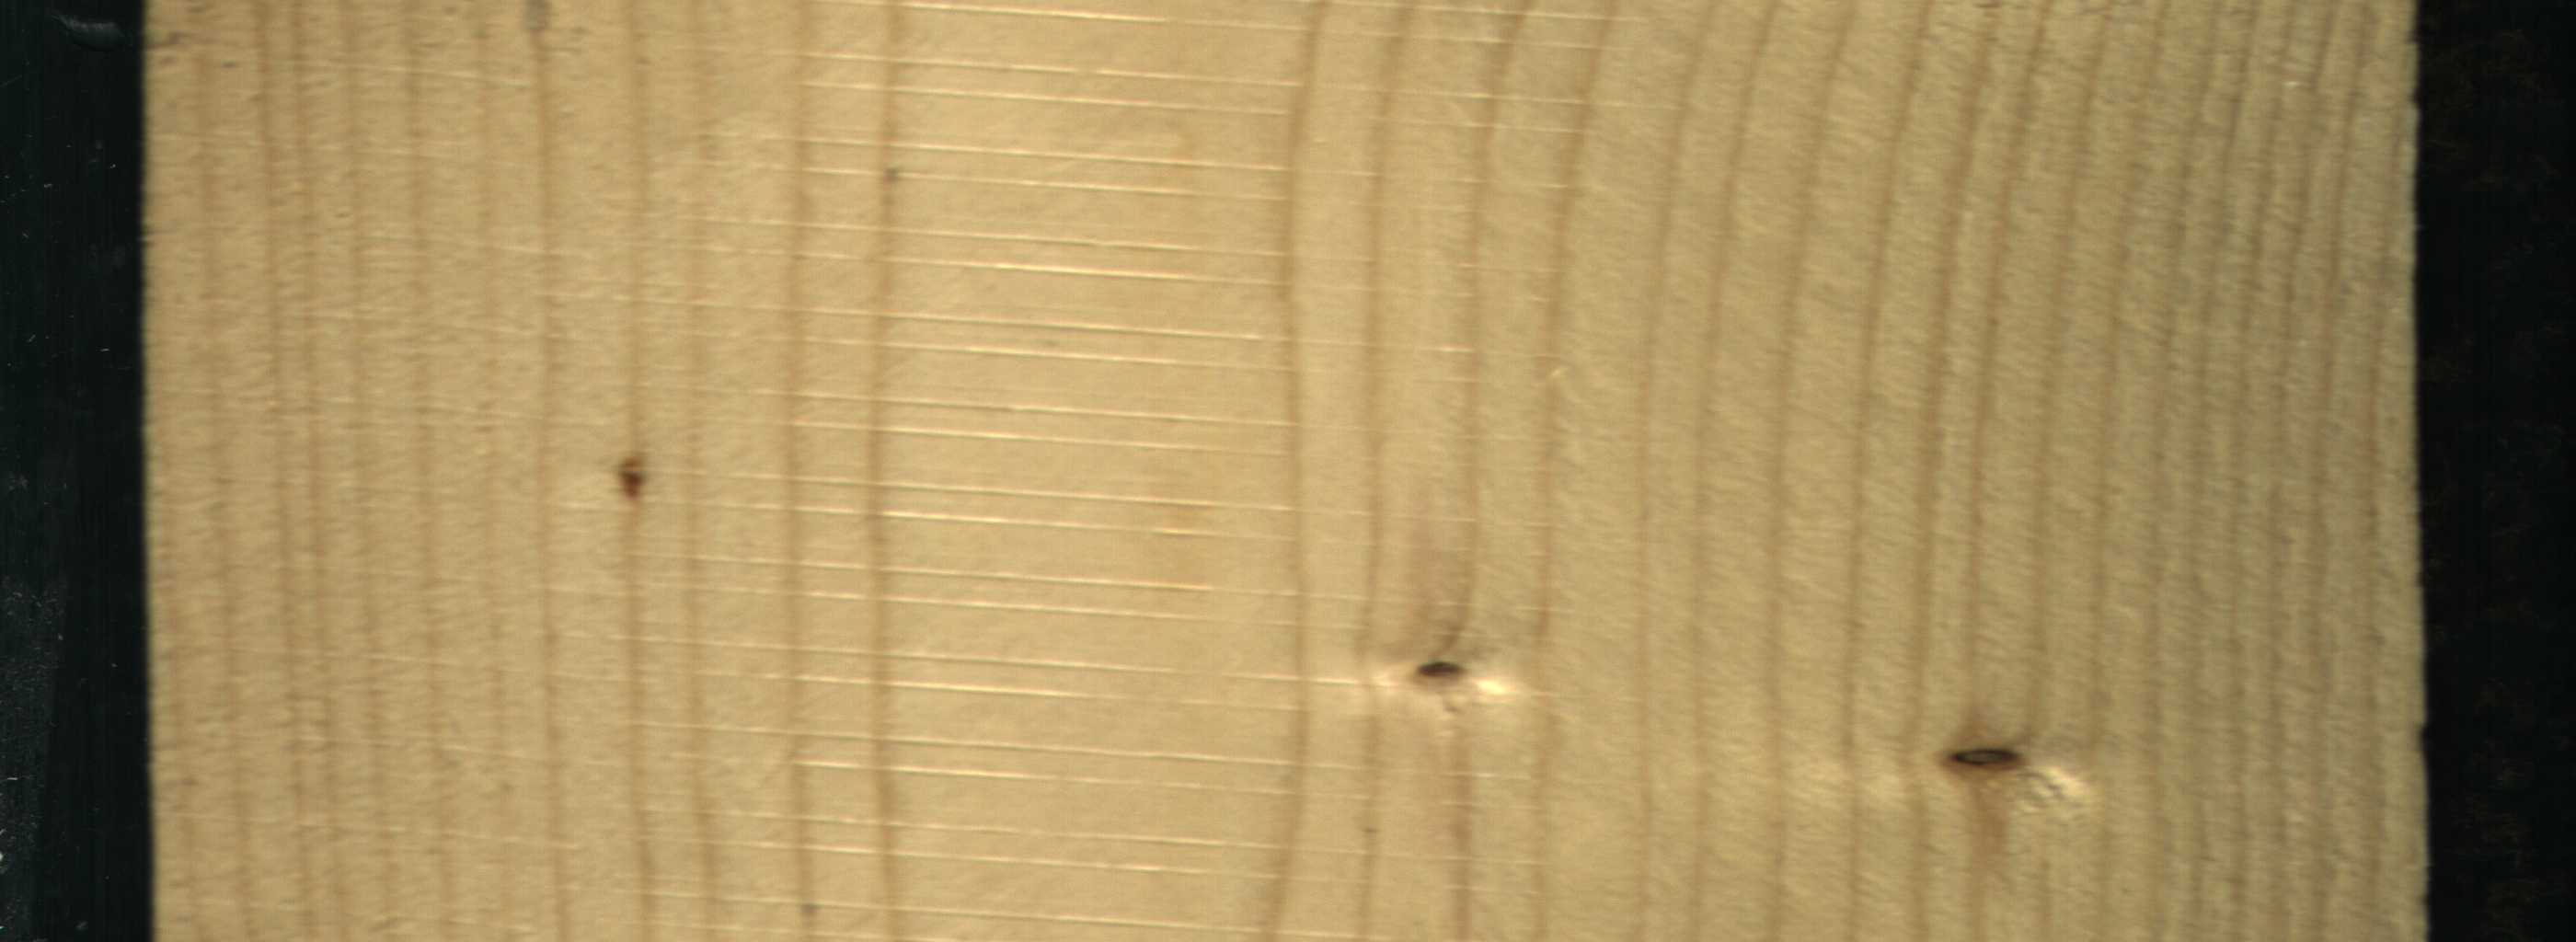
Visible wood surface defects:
resin
Dead_Knot
Dead_Knot